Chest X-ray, AP view. Patient: 25 years old, sex M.
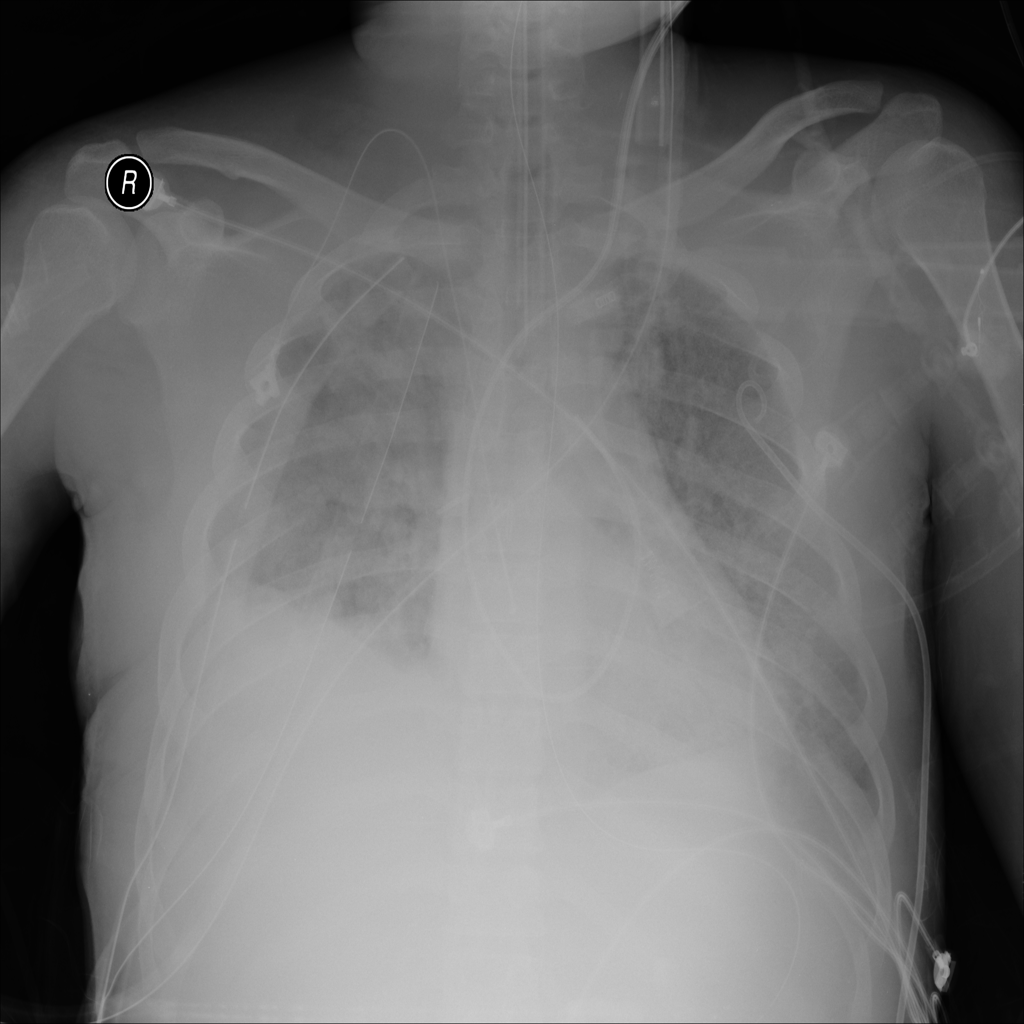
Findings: Infiltration